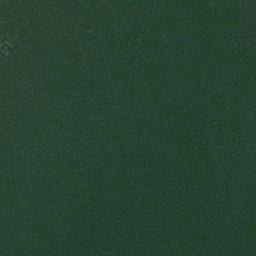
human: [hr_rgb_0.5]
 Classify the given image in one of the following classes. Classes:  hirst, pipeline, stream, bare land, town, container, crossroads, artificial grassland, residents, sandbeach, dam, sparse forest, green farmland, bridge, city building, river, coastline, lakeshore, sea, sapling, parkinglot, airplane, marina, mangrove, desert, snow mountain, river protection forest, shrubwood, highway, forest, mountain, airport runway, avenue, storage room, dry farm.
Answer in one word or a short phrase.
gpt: sea